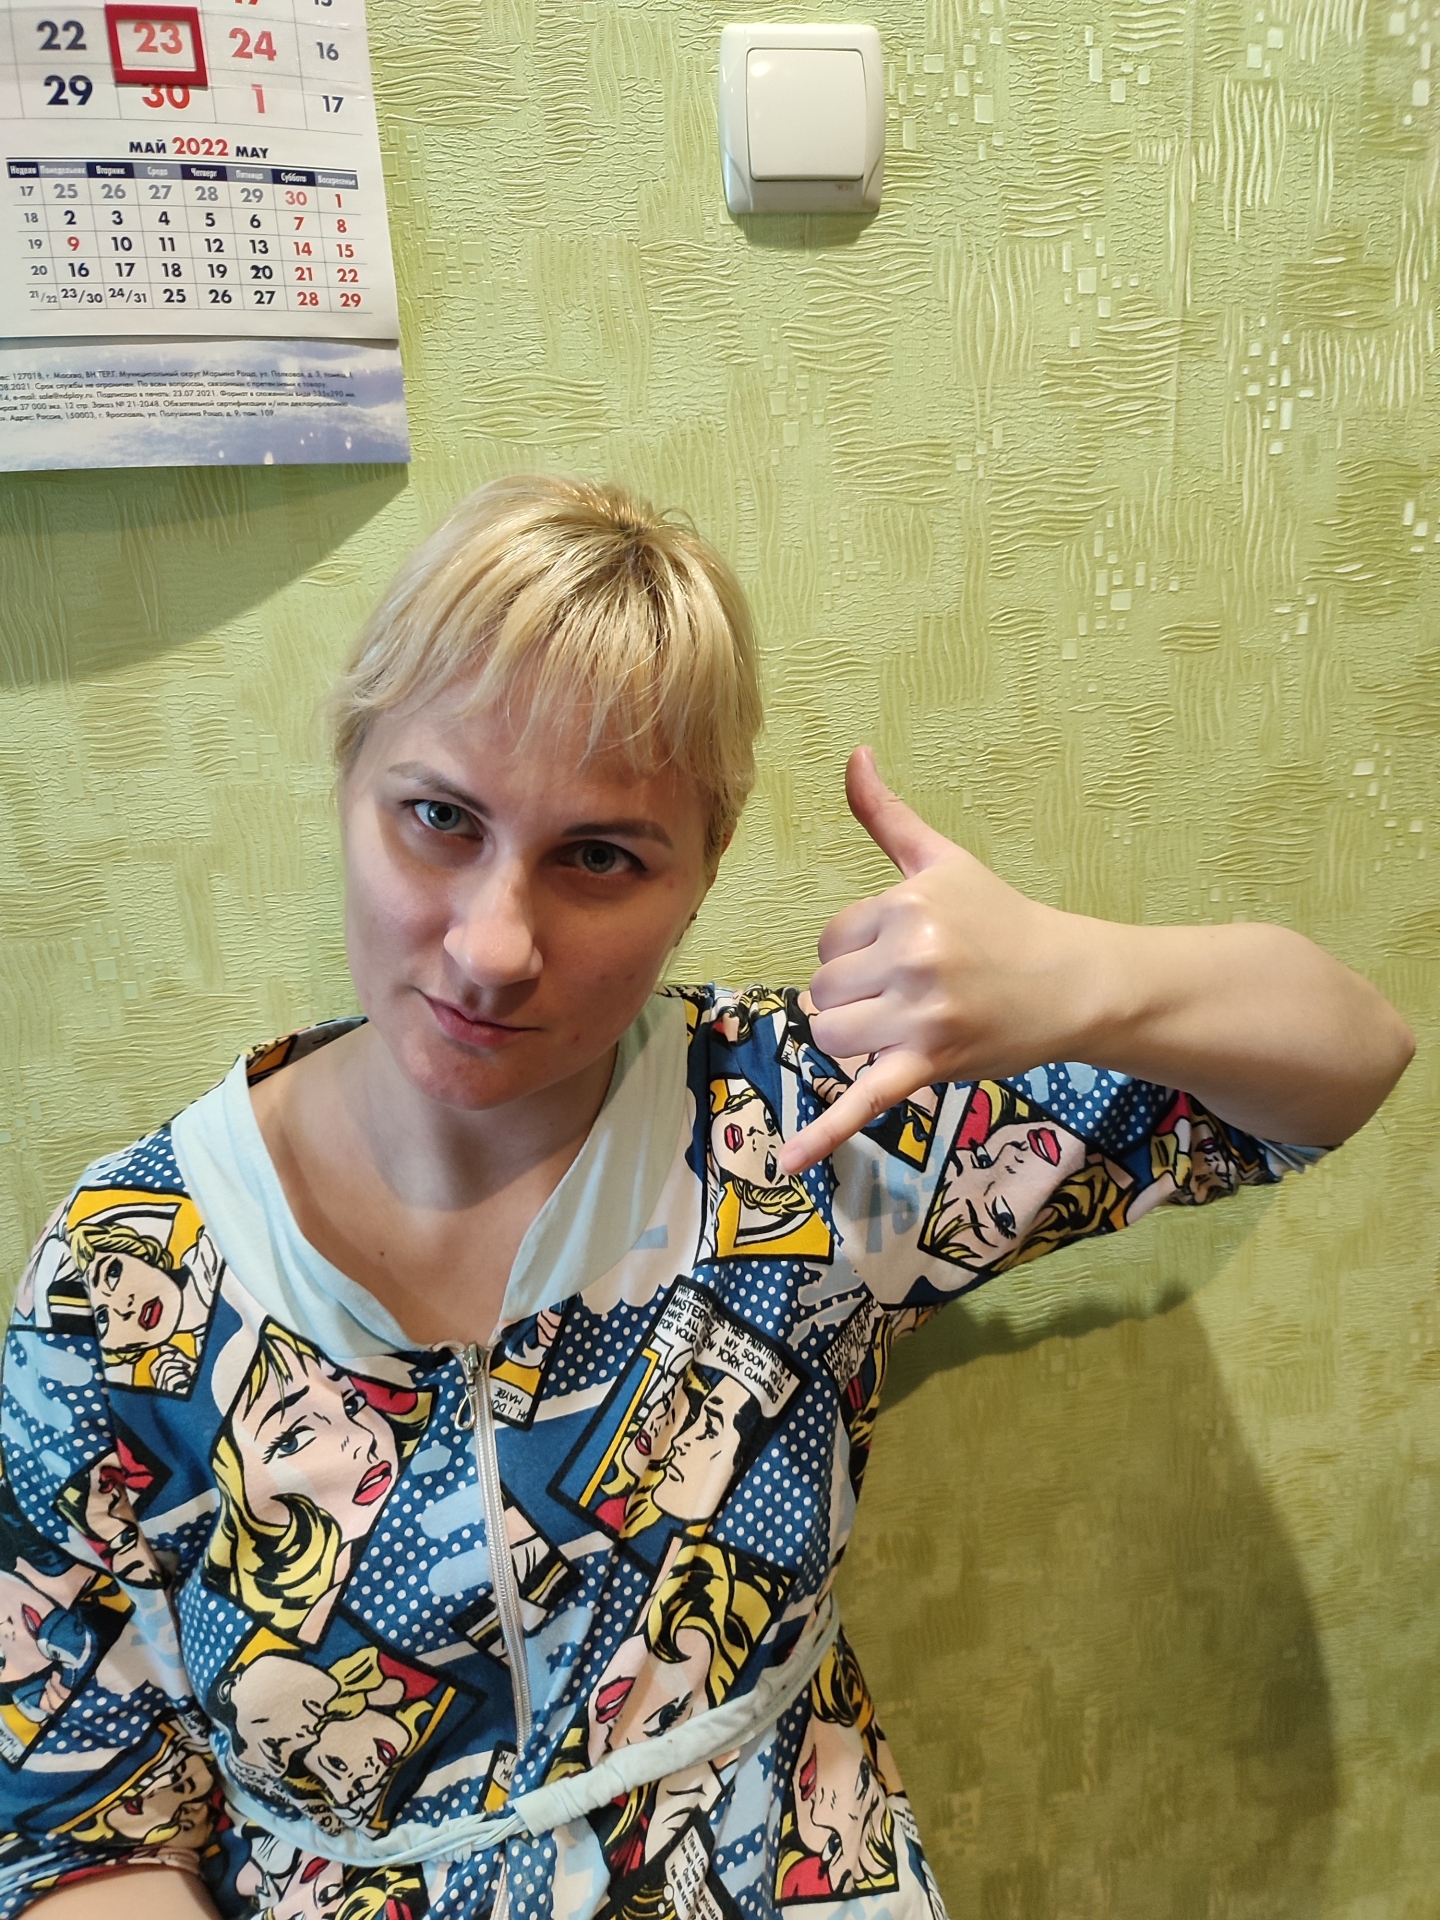
Label: clear